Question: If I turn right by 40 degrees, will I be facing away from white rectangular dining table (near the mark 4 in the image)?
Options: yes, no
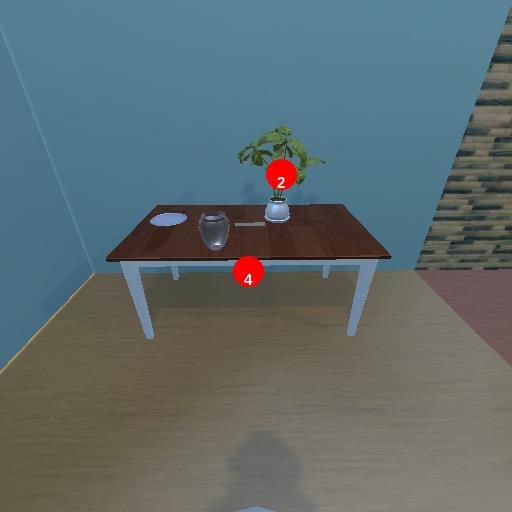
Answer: yes